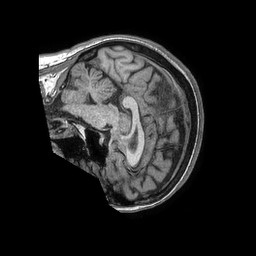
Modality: T1w
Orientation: sagittal
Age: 59
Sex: female
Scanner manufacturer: philips
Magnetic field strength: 1.5 T
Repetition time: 0.007564 s
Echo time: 0.003468 s